Question: I have been struggling with this for a while and haven't found anything. I hope you can help me.
I have a local environment in Lumen with some databases, and I also have some tests to check the API. In local, everything works fine. I have even checked with several computers, and everything works fine too. The problem is when I upload it to our pre-production environment, where the tests fail.
The pre-production environment is running , , and
This is one of the tests that fail:
'''
public function testUserSearch() {
$userA = factory(User::class)->create();
$userB = factory(User::class)->create();
$url = '/api/users/search?name=' . $userA->name;
echo $userA;
$this->actingAs($userA, 'api')->get($url)
->assertJsonFragment(['id' => $userA->id])
->assertJsonMissing(['id' => $userB->id])
->assertStatus(200);
}
'''
The User factory:
'''
$factory->define(User::class, function (Faker $faker) {
return [
'name' => $faker->name,
'email' => $faker->unique()->safeEmail,
'password' => 'password',
'api_token' => Str::random(60),
'language' => 'es',
'role_id' => 1,
'remember_token' => Str::random(10),
];
'''
});
The 'users' table migration:
'''
Schema::create('users', function (Blueprint $table) {
$table->bigIncrements('id');
$table->string('name');
$table->string('email')->unique();
$table->string('password');
$table->string('language')->default('es');
$table->string('place')->nullable();
$table->string('category')->nullable();
$table->boolean('checkin_notification')->default(false);
$table->unsignedBigInteger('role_id')->default(self::DEFAULT_ROLE);
$table->rememberToken();
$table->foreign('role_id')->references('id')->on('roles')->onDelete('cascade')->onUpdate('cascade');
$table->timestamps();
});
'''
The 'roles' table:
'''
Schema::create('roles', function (Blueprint $table) {
$table->bigIncrements('id');
$table->string('name');
$table->string('ident')->unique();
$table->text('description');
$table->boolean('active')->defualt(0);
$table->integer('level')->default(99);
$table->timestamps();
});
'''
And the error I'm getting:

Thank you in advance!
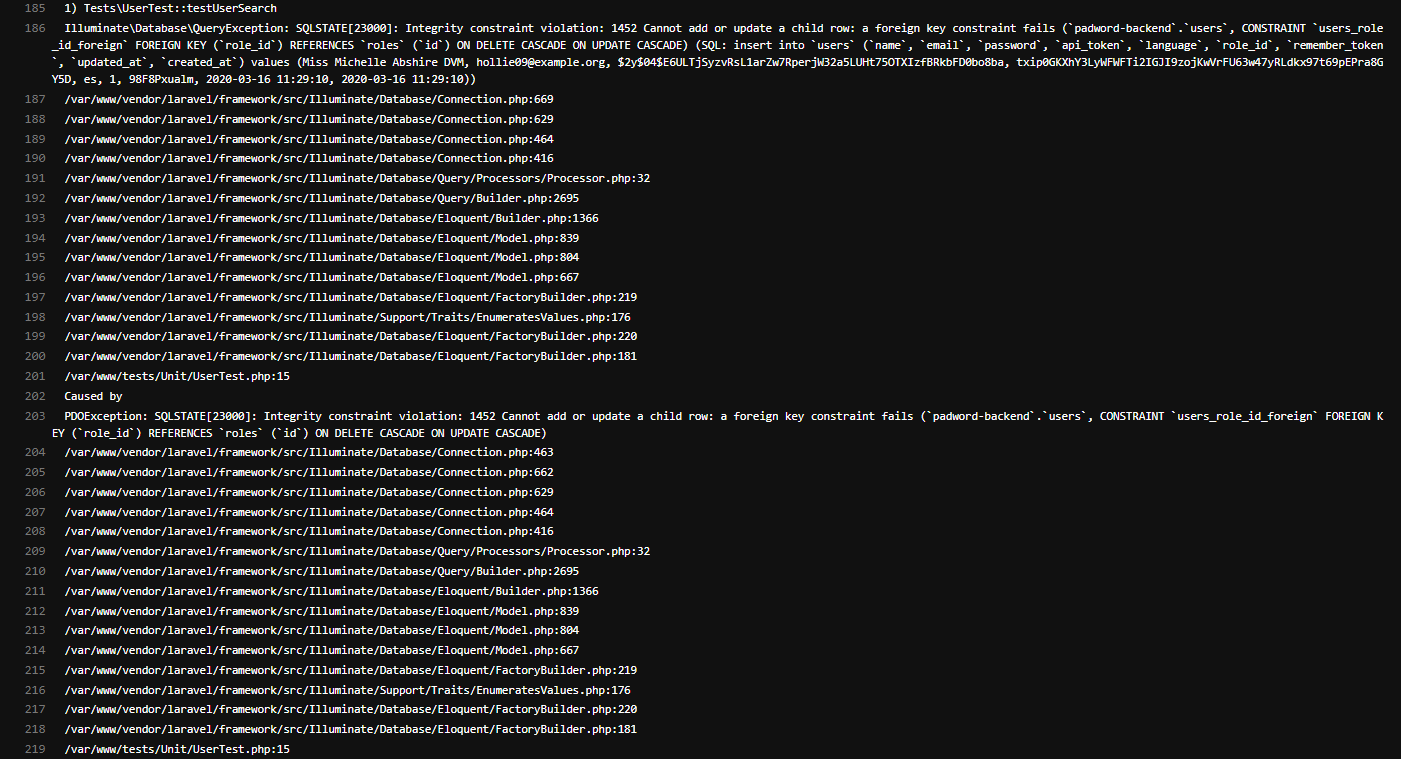
Answer: Create Role Factory and try this
'''
$factory->define(User::class, function (Faker $faker) use ($factory) {
return [
'name' => $faker->name,
'email' => $faker->unique()->safeEmail,
'password' => 'password',
'api_token' => Str::random(60),
'language' => 'es',
'role_id' => $factory->create(Role::class)->id,
'remember_token' => Str::random(10),
];
'''